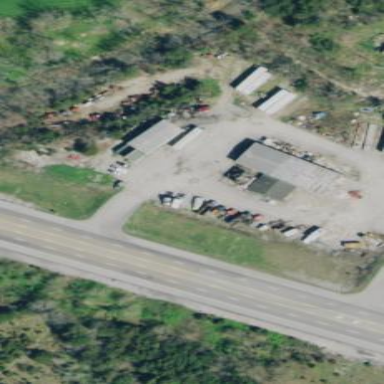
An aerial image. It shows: Scrap yard located in industrial area.